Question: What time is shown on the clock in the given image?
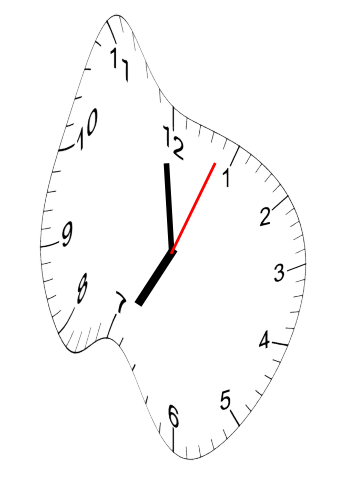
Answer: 06:59:04